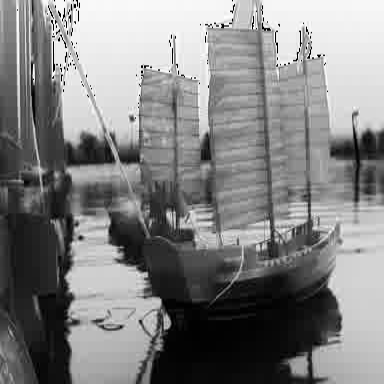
There is a sailboat in the infrared image.